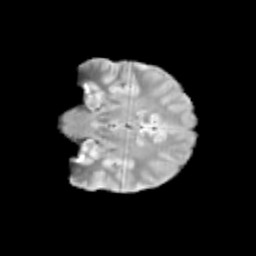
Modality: T2w
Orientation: coronal
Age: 13
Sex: male
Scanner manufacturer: siemens
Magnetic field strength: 3 T
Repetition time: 3.8 s
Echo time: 0.07 s